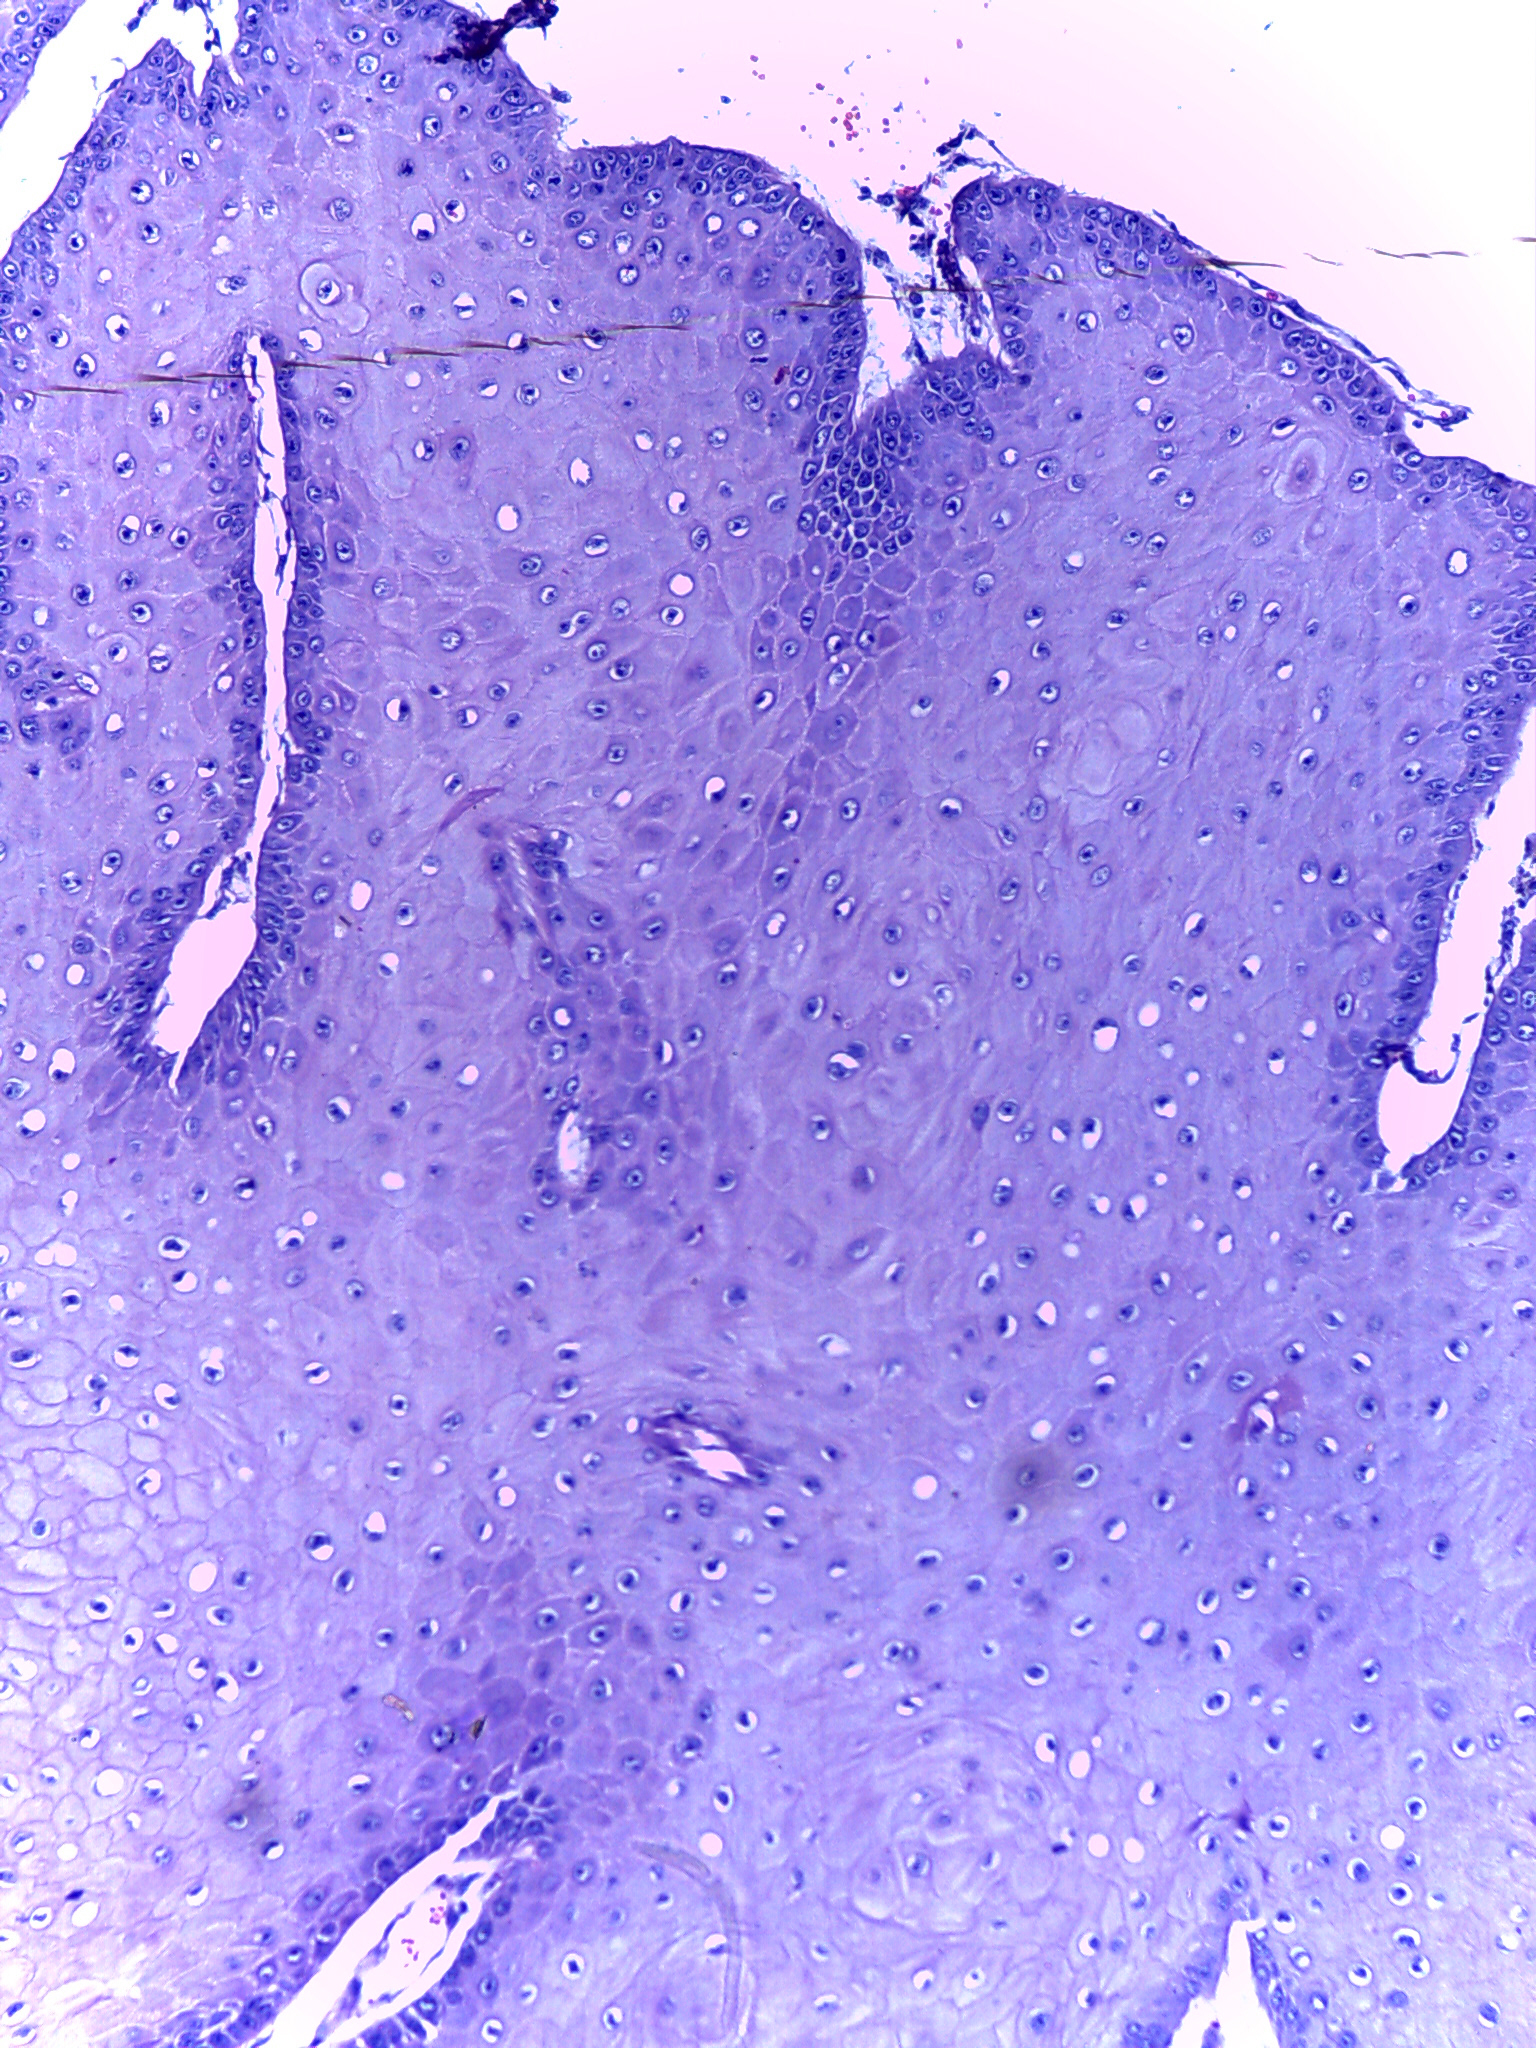
Diagnosis: OSCC